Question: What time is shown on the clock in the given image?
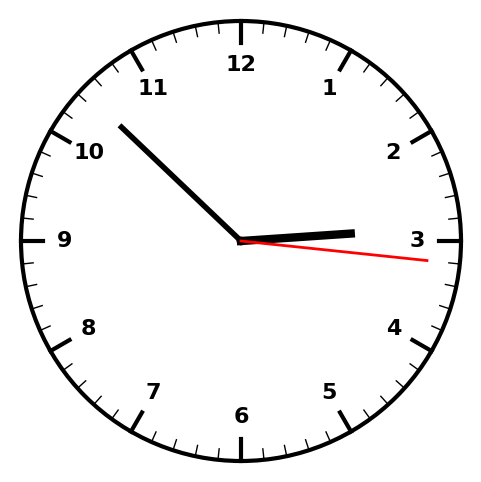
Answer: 02:52:16